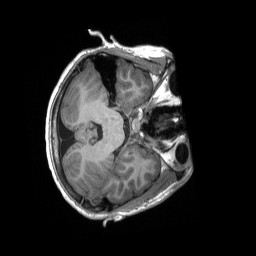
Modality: T1w
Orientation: axial
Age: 14
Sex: male
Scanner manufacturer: siemens
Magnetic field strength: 3 T
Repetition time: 2.3 s
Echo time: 0.00232 s